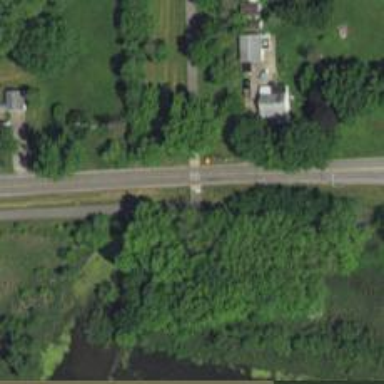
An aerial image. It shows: Road with stop sign.